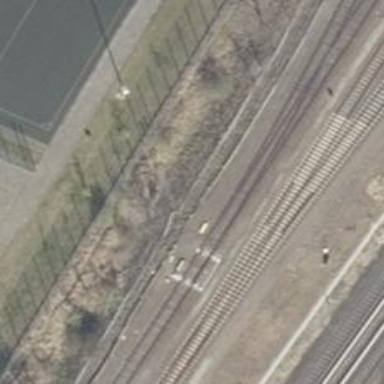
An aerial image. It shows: Railway switch.